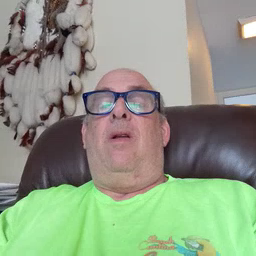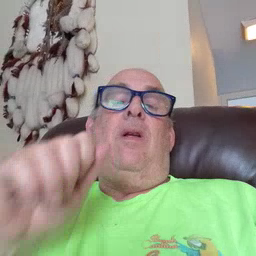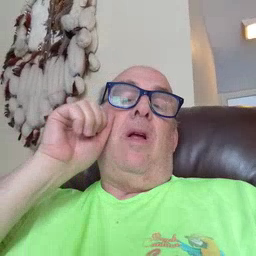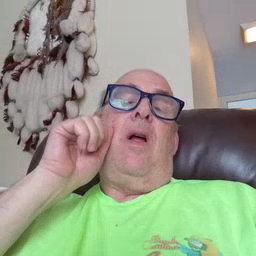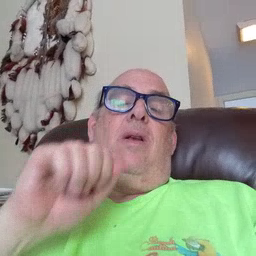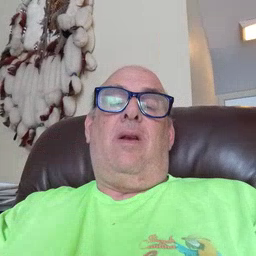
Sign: aunt